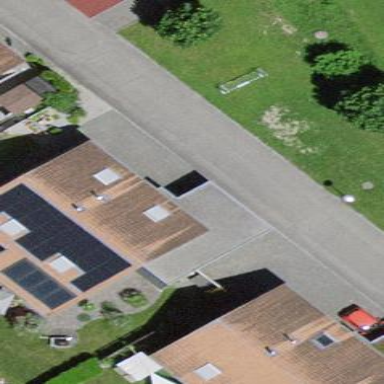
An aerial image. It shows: Residential building.